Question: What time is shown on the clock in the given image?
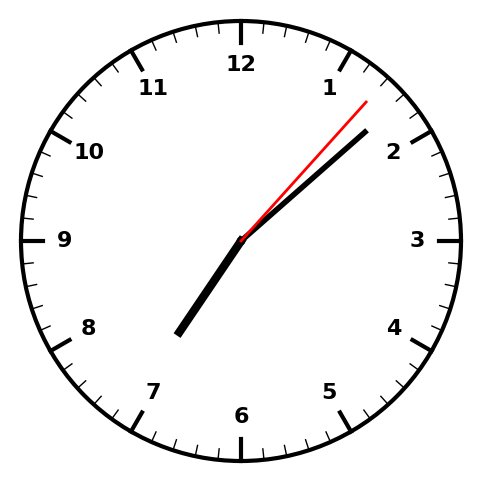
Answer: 07:08:07